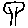
Label: tree